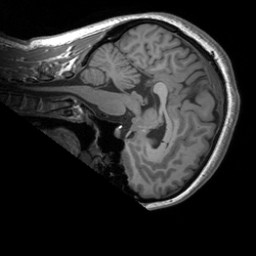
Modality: T1w
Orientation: sagittal
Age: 28
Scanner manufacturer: siemens
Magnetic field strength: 3 T
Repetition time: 1.9 s
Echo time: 0.00252 s